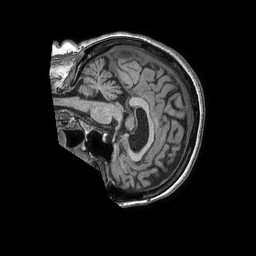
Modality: T1w
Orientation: sagittal
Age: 79
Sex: female
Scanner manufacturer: philips
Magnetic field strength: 1.5 T
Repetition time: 0.007601 s
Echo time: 0.003455 s